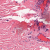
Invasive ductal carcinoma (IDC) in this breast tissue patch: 0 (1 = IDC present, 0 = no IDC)